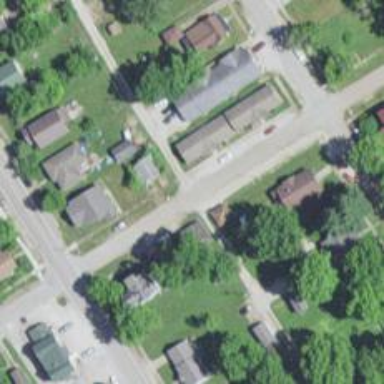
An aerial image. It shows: Alley classified as service road.